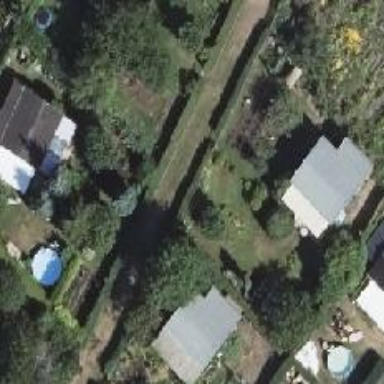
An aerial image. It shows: Plot within allotments.